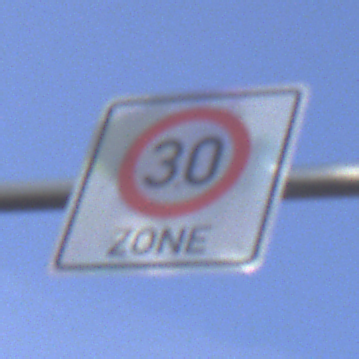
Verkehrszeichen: BeginnZone30
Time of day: MorningAfternoon
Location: Outdoor (RoadRail)
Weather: PartlyCloudy
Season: NotSpecified
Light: Natural